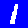
Digit: 1